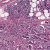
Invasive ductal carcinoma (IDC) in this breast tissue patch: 1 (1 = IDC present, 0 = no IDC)